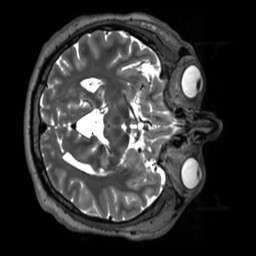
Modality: T2w
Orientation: axial
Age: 55
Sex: male
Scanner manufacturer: siemens
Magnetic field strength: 3 T
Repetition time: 3.2 s
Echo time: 0.412 s